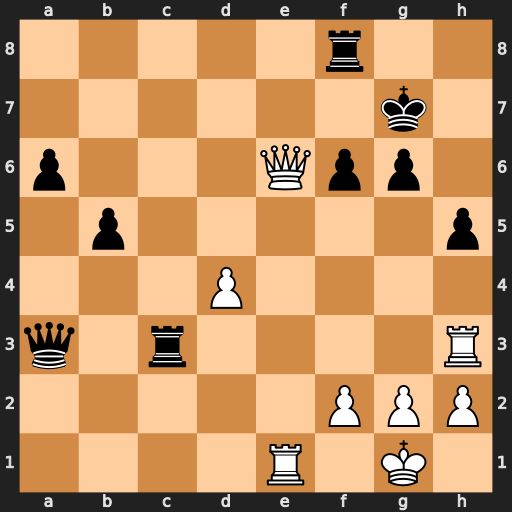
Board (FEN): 5r2/6k1/p3Qpp1/1p5p/3P4/q1r4R/5PPP/4R1K1
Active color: w
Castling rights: -
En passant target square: -
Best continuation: Qe7+ Rf7 Qxa3 Rxa3 Rxa3